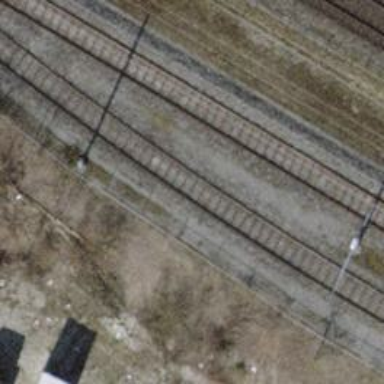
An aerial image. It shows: Single railway track with electrified contact line. It is spur track.